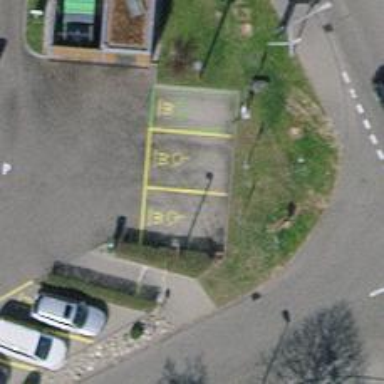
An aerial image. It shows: Designated parking space for disabled individuals.